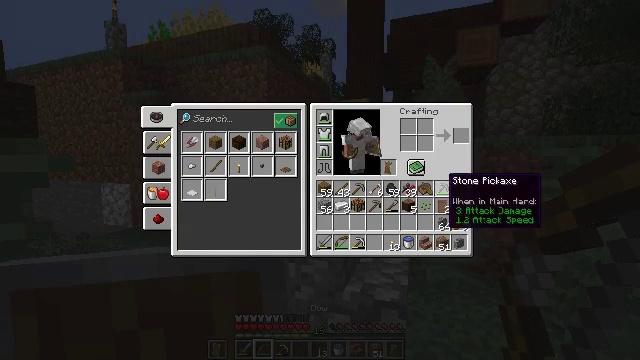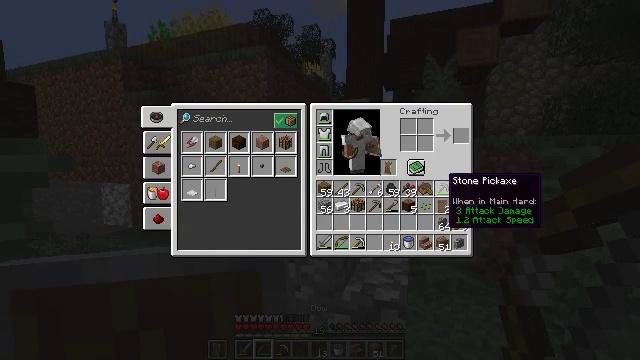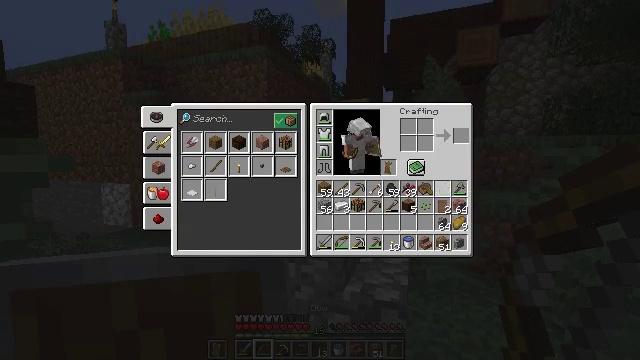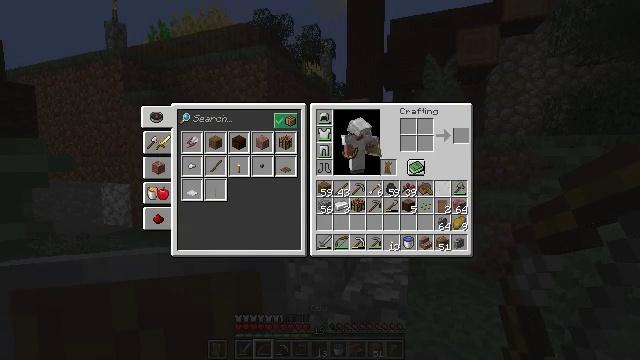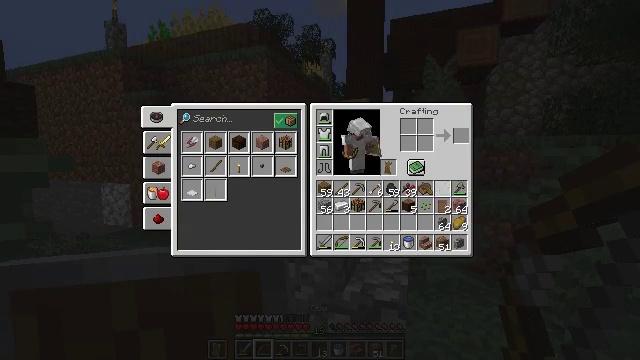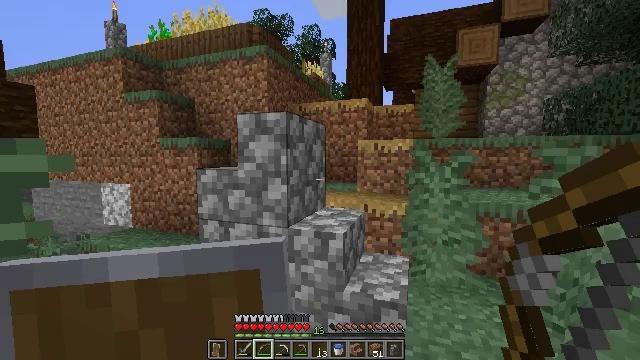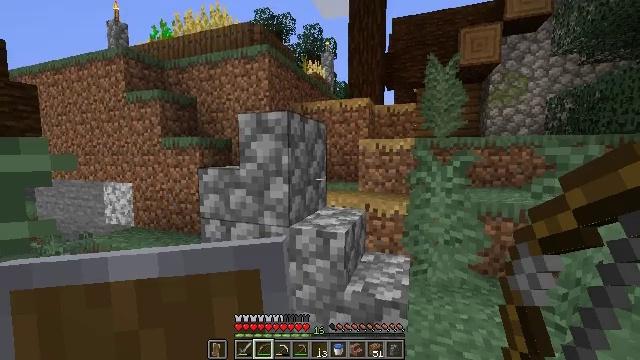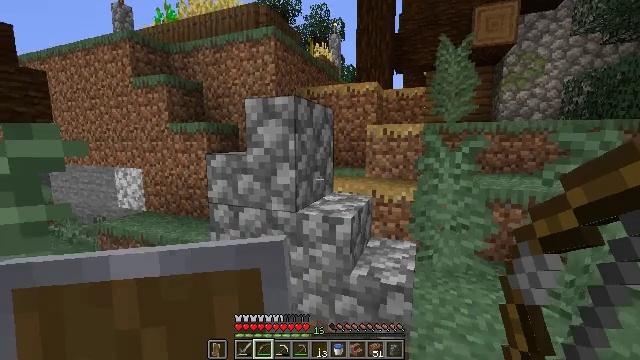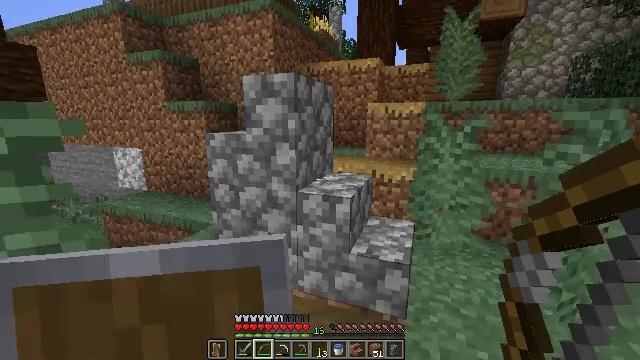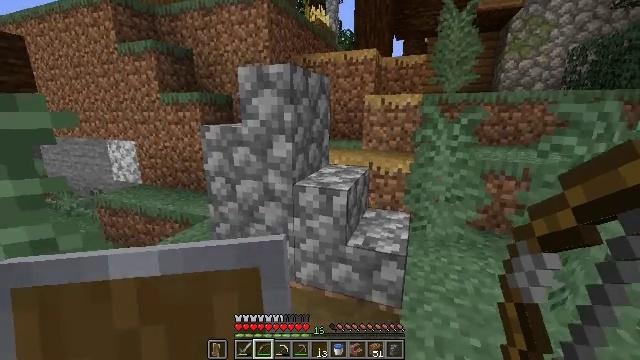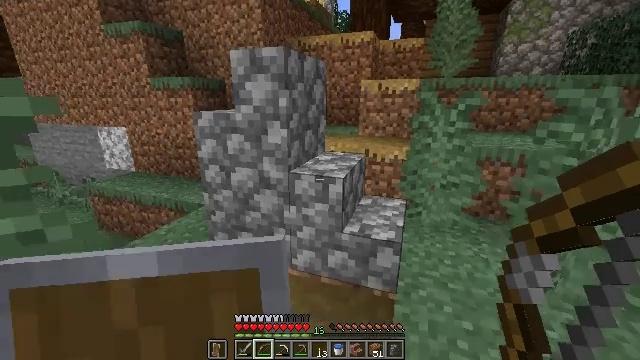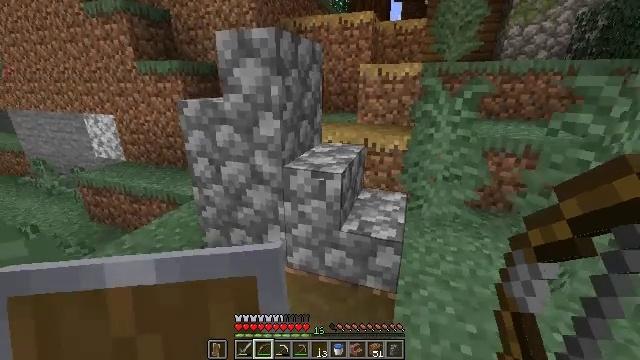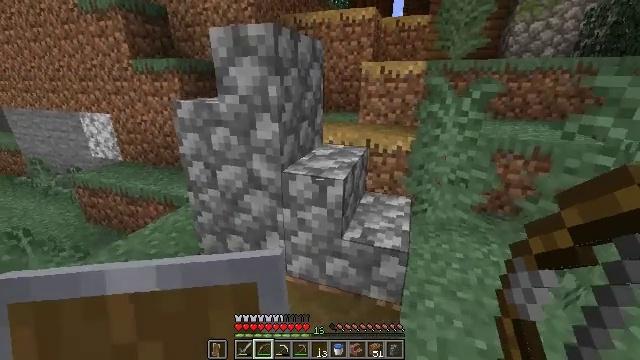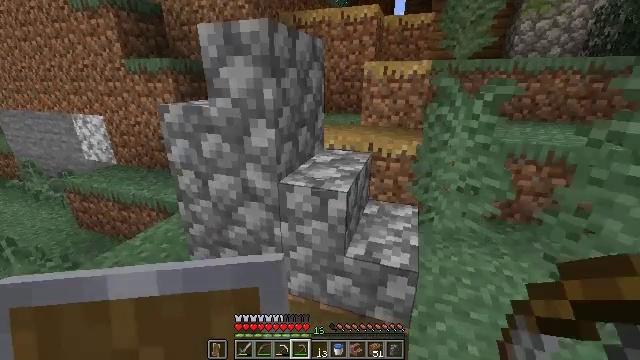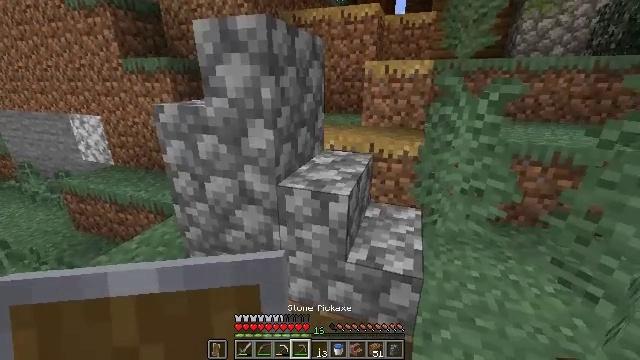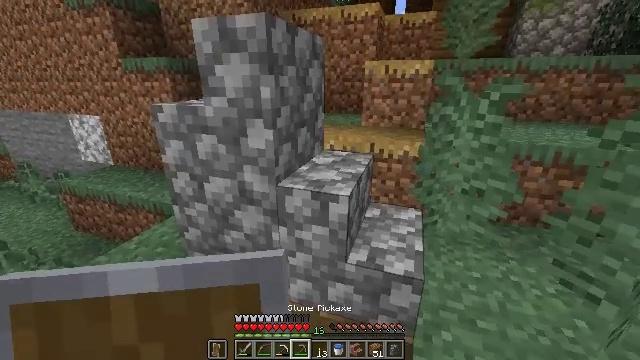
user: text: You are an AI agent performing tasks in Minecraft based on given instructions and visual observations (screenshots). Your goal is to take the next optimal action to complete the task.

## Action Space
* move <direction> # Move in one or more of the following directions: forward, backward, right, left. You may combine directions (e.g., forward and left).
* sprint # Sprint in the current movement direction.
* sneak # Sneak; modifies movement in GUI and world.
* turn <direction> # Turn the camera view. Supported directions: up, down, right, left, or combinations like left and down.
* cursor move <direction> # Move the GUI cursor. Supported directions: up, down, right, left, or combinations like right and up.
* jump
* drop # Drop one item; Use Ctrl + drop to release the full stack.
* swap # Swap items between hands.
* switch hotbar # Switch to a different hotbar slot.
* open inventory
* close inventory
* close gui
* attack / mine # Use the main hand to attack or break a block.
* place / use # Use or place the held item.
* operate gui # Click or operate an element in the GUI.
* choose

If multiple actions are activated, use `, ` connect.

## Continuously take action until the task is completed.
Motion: motion action
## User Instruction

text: Attack the cobblestone stairs to retrieve it.
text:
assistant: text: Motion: sneak
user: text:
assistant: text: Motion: sneak, operate gui
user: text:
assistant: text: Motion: sneak, operate gui
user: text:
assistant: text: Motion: sneak
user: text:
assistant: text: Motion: no_op
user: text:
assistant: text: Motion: no_op
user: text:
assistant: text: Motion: turn left and down
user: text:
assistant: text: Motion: turn down
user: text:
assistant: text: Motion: turn down
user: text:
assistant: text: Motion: move forward, turn down
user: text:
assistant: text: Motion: move forward, turn down
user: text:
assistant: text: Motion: move forward
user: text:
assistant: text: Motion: switch to hotbar 4
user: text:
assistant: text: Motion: switch to hotbar 4
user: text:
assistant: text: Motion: switch to hotbar 4
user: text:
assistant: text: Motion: no_op
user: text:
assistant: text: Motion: no_op
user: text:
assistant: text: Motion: no_op
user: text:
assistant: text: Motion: no_op
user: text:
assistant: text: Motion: no_op
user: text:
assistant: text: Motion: no_op
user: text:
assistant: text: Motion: no_op
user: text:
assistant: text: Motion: turn up
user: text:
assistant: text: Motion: no_op
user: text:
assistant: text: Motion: attack / mine
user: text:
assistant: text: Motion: attack / mine
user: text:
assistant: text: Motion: turn left and down, attack / mine
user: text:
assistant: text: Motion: attack / mine
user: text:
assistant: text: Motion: attack / mine
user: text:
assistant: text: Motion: attack / mine